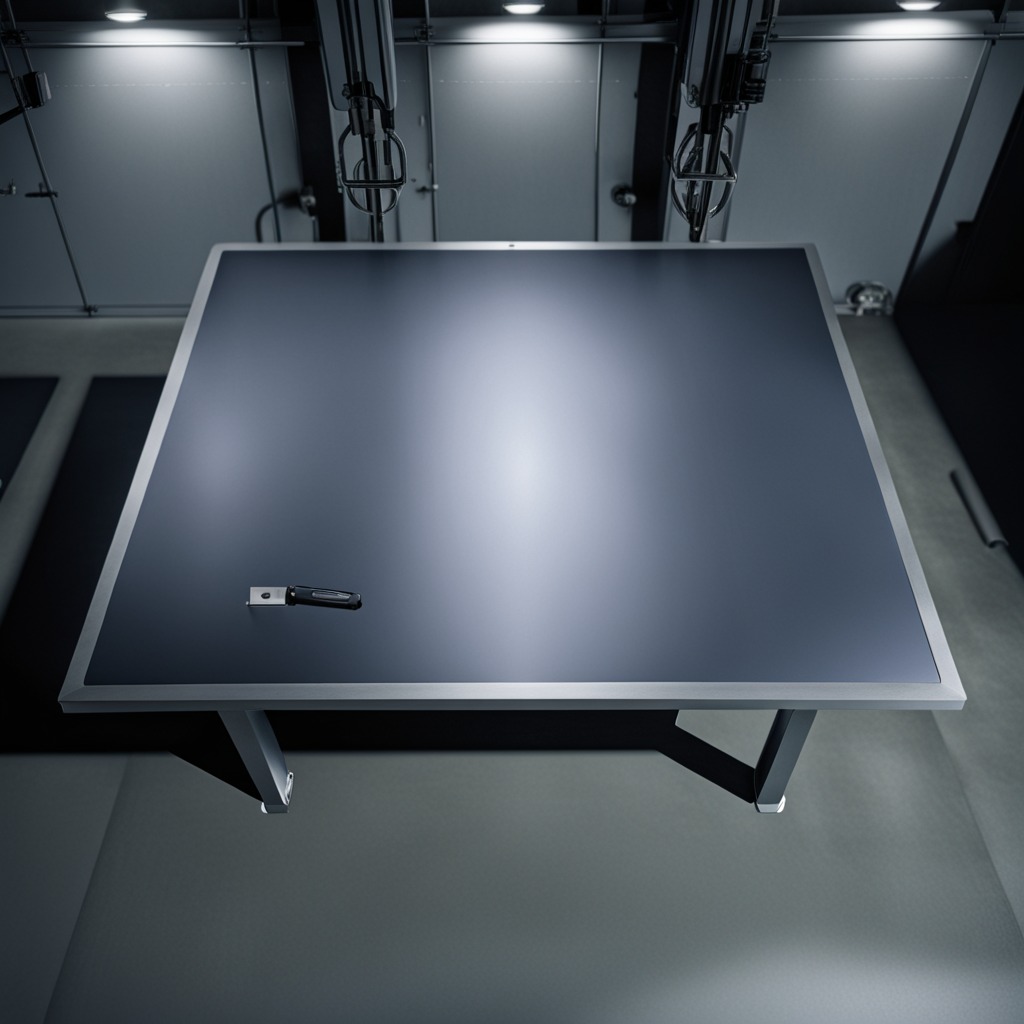
A utility knife is lying on the tabletop.